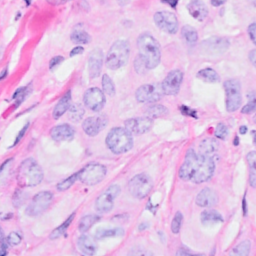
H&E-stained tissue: Breast